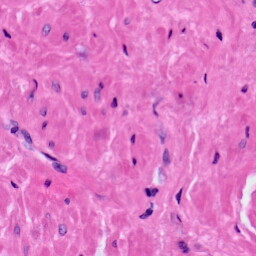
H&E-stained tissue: Prostate